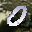
Label: 0